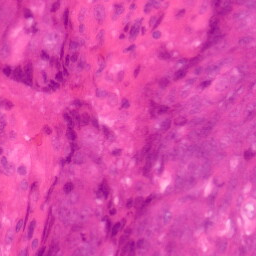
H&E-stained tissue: Colon